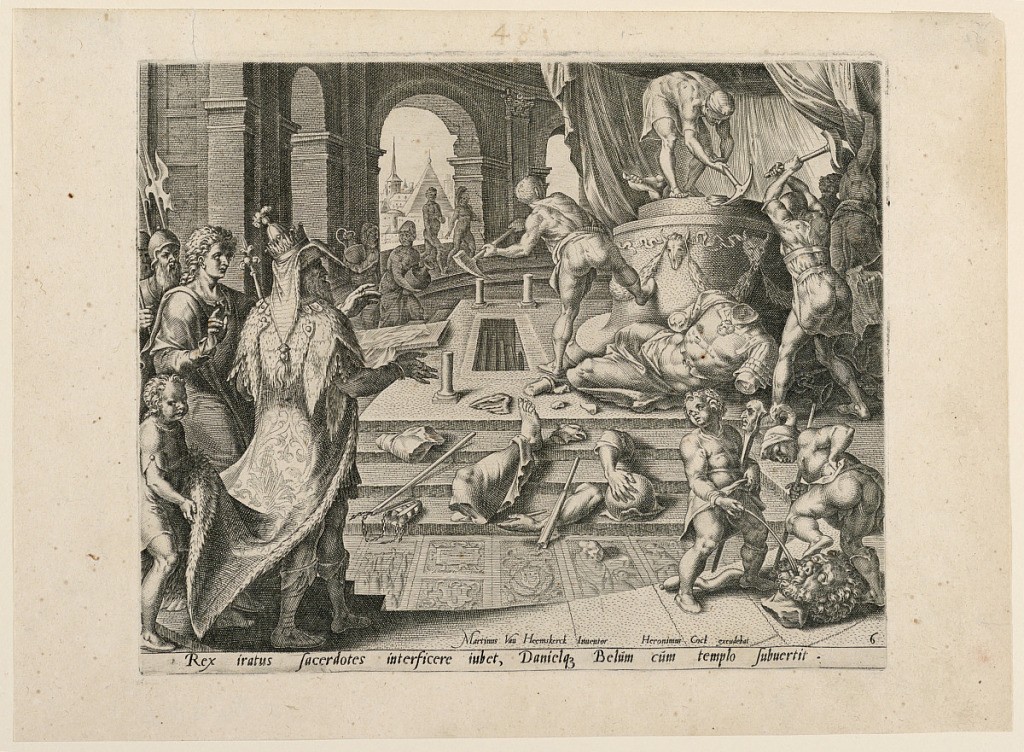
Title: The Destruction of Bel and his Temple
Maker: Martin Van Heemskerk, Netherlandish, 1498 - 1574
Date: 1556
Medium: Engraving on off-white laid paper
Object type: Print
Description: King Nebuchadnezzar watches the destruction of the idol, Bel, and its temple, at the behest of Daniel.